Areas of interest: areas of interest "Hotel"
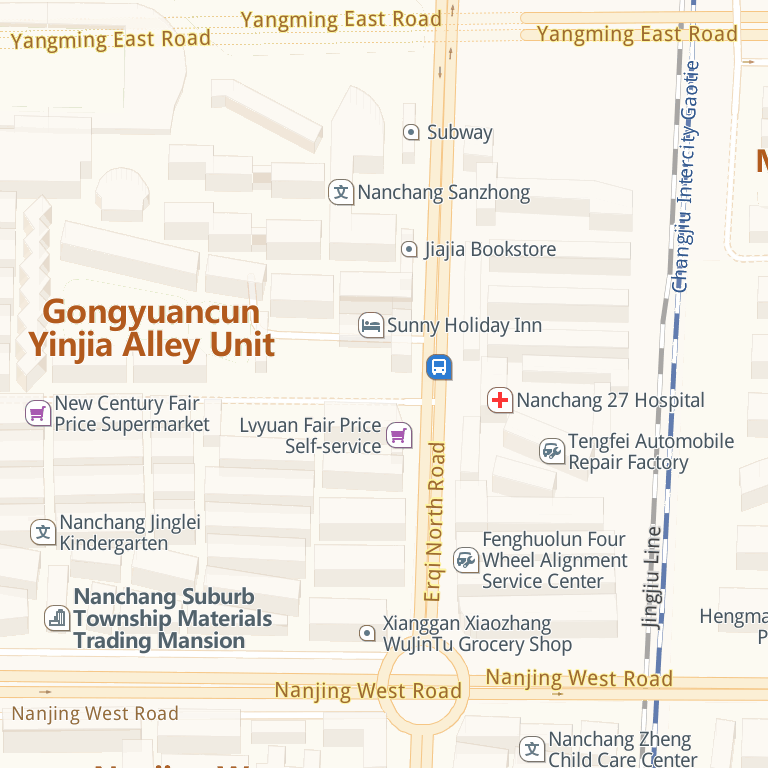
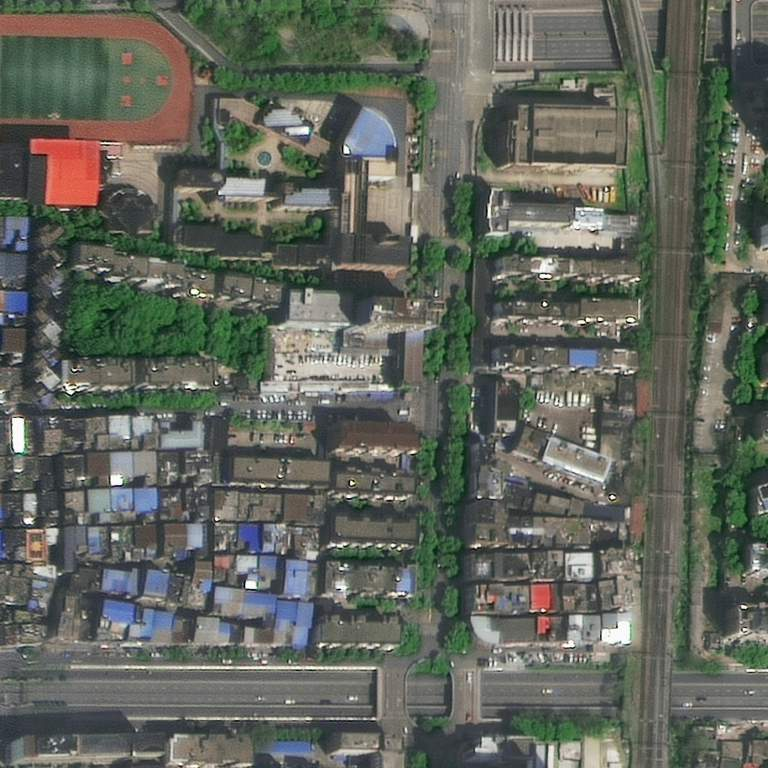